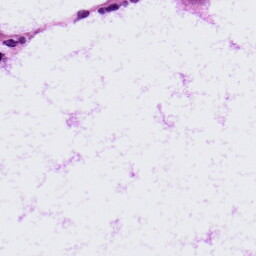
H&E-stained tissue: LymphNode